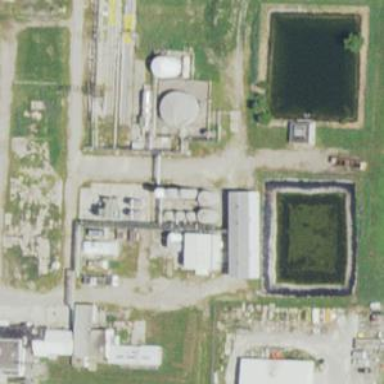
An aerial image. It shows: Storage tank that is man-made.